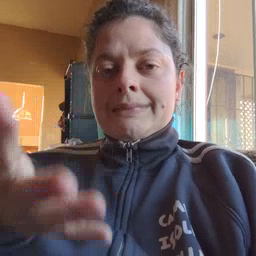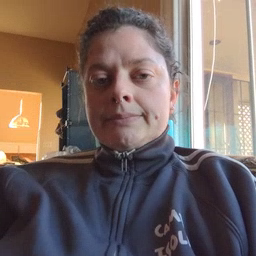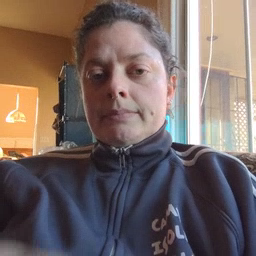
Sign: many